Question: I have problem with compilation such files.
'''
#include "Card.h"
#pragma once
using namespace System;
using namespace Collections;
generic <typename C>
public ref class CardSet<C>
{
public:
CardSet<C>();
};
'''
'''
#include "CardSet.h"
generic <typename C>
CardSet<C>::CardSet()
{
}
'''

I am following <URL>
Could sb advice what I am doing wrong?
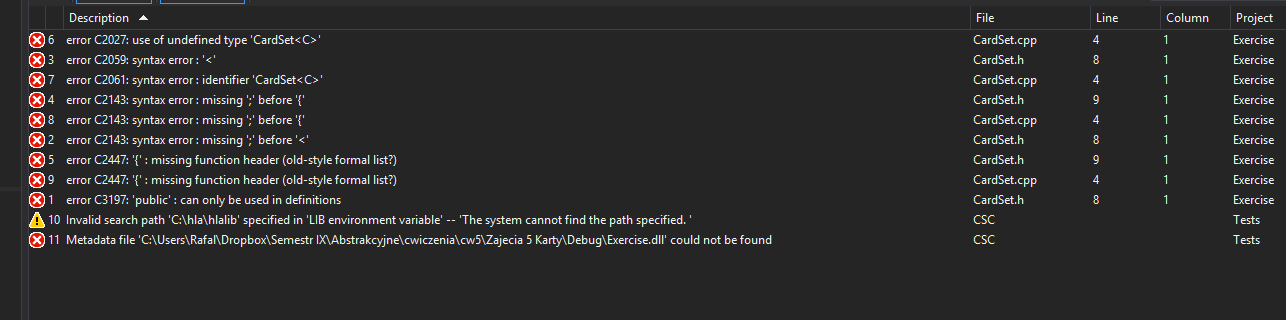
Answer: Well, follow the syntax that the tutorial demonstrates, you don't repeat '<C>' everywhere. Correct syntax is:
'''
generic <typename C>
public ref class CardSet {
public:
CardSet();
};
generic <typename C>
CardSet<C>::CardSet(){
}
'''